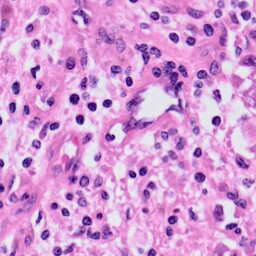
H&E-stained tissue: Skin